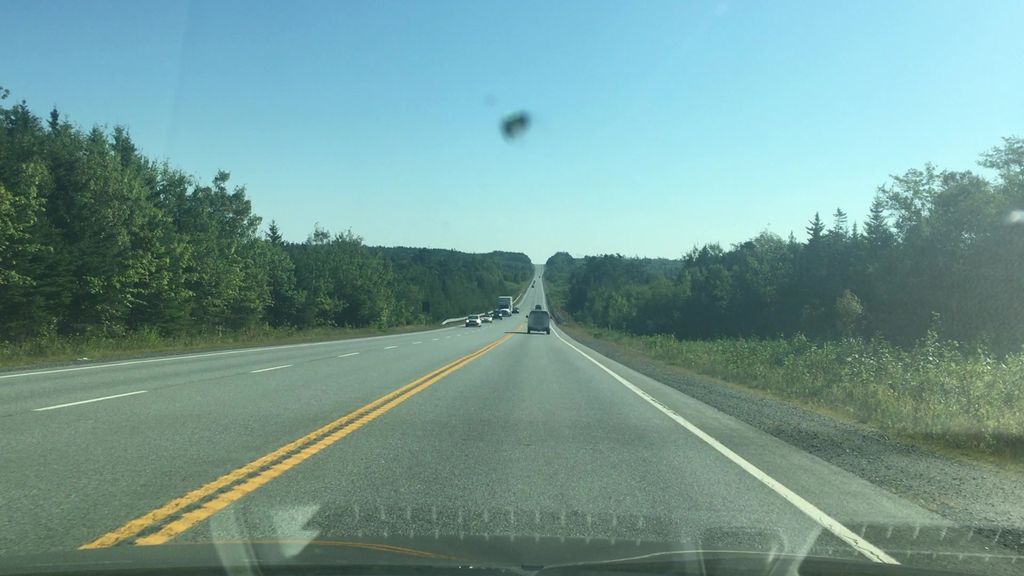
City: halifax